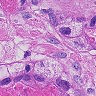
Metastatic tissue present: yes